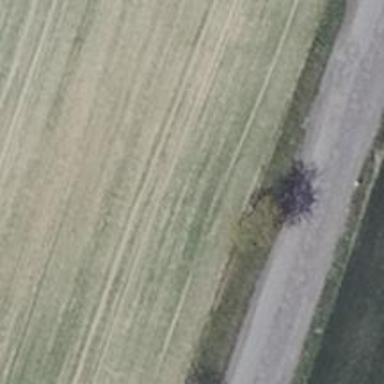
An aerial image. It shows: Deciduous broadleaved tree.